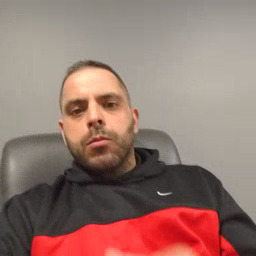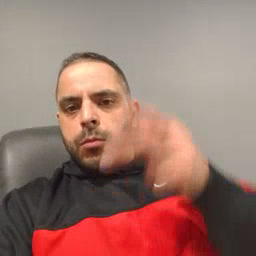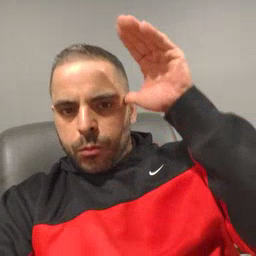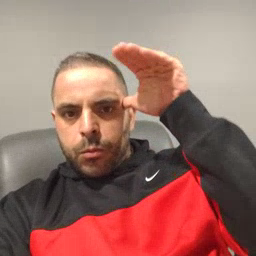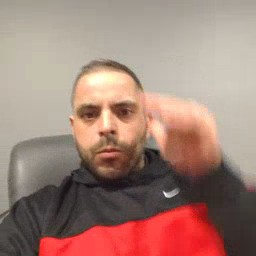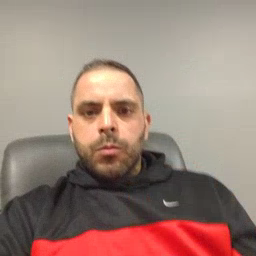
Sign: donkey